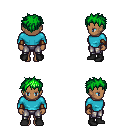
a pixel art fantasy rpg character, female body template, human, dark skin, teal long-sleeve shirt, metal pants, green bedhead hairstyle, cloth bracers, black shoes, four views (front, back, left, right), 2x2 character sprite sheet, small pixel art, hard edges, no anti-aliasing